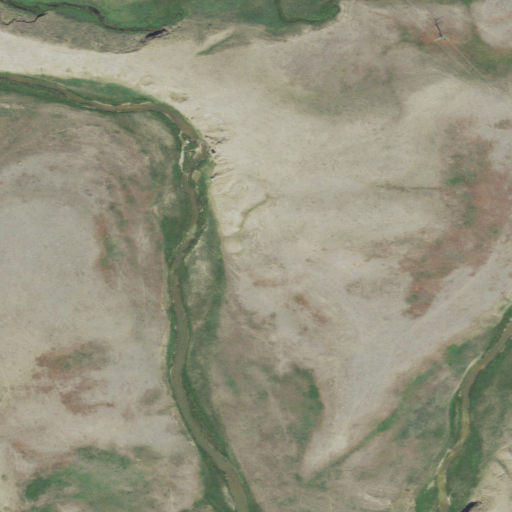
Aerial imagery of valley in Montana named Kropp Coulee containing grassland, shrub, and cultivated crops